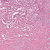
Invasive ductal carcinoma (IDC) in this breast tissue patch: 1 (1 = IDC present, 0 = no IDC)